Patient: sex M, age 55
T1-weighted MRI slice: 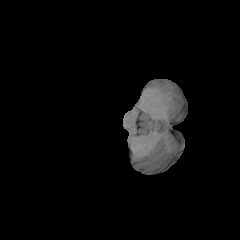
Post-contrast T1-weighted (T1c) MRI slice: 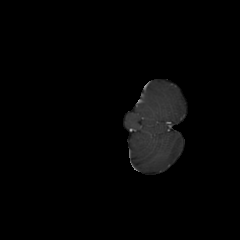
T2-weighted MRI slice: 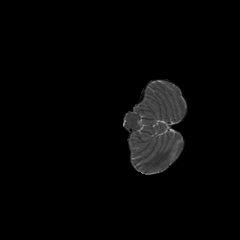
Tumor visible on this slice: no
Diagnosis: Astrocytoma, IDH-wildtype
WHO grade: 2